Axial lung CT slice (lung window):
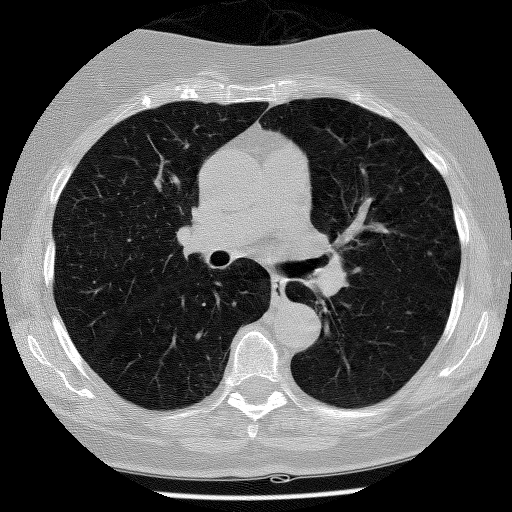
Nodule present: no